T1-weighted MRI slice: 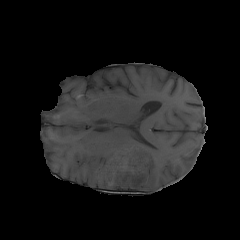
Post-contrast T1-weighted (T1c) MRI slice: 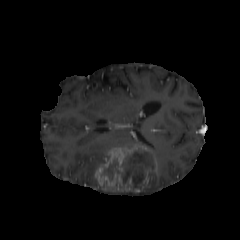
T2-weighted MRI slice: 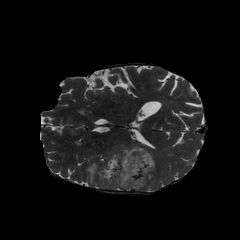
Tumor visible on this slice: yes